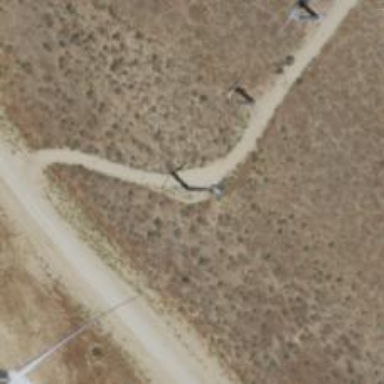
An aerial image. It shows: Wind generator powered by wind turbine.